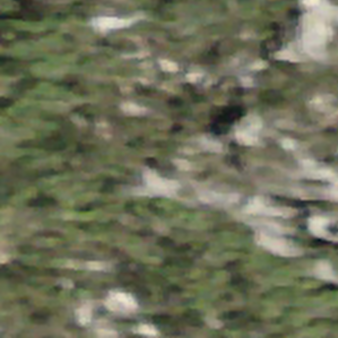
Label: bouldering_area